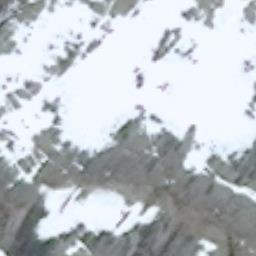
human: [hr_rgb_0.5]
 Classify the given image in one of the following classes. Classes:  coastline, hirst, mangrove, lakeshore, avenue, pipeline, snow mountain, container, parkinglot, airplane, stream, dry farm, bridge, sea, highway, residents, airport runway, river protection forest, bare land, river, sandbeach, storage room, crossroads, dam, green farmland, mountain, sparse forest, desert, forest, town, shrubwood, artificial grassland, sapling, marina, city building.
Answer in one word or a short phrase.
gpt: snow mountain